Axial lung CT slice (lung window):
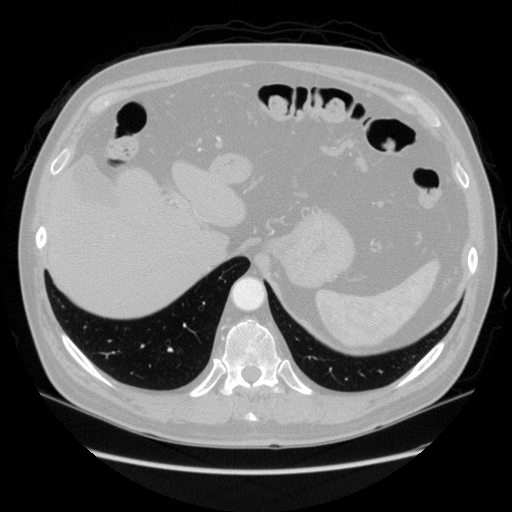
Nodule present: no